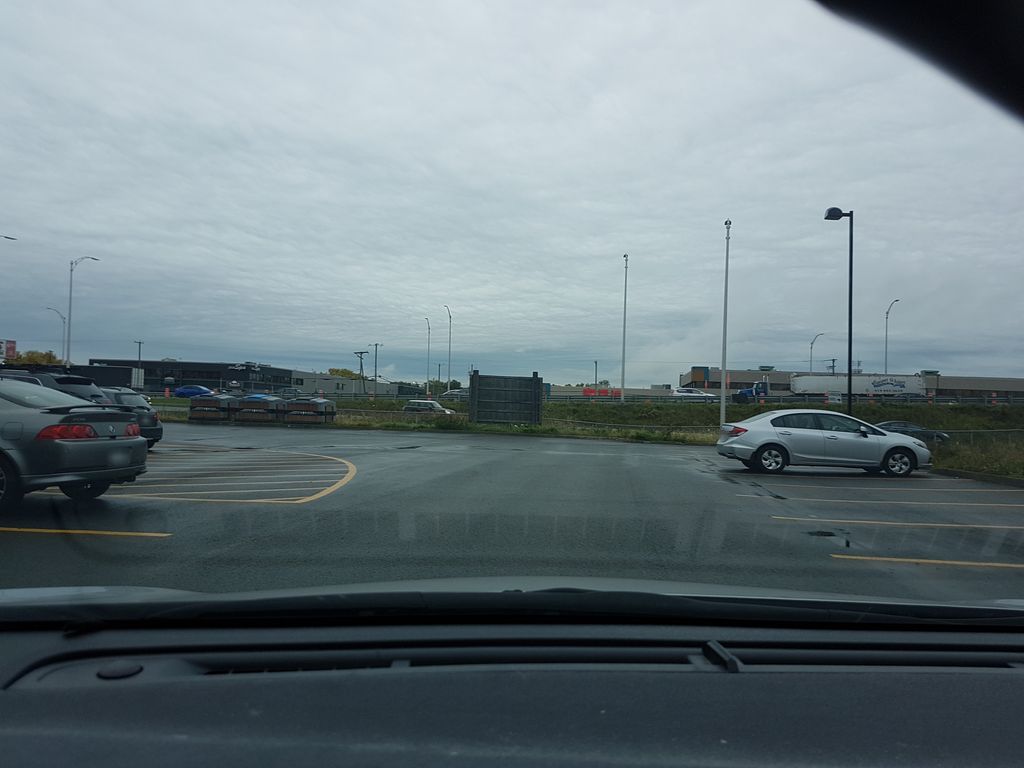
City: quebec_city